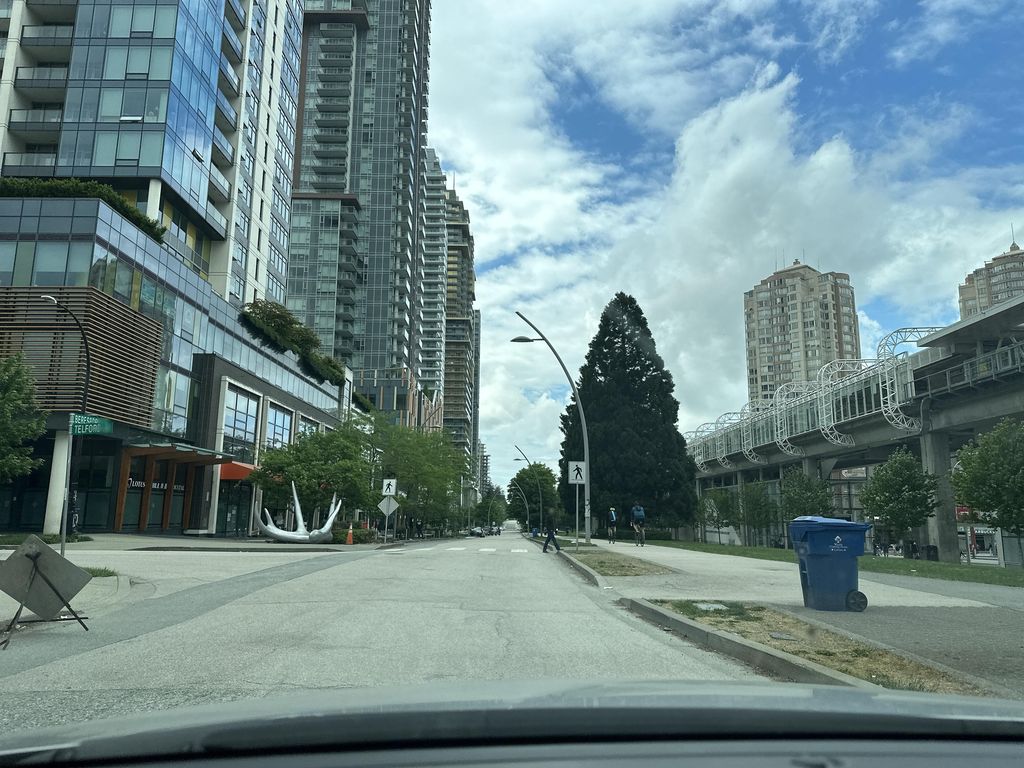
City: vancouver